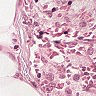
Metastatic tissue present: no